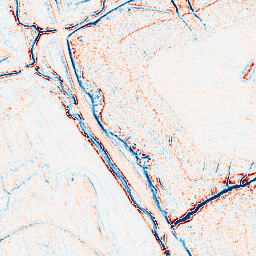
Category: edge_preserving
Decomposition family: anisotropic_diffusion
Decomposition parameters: iterations: 20
kappa: 100
gamma: 0.05
Upsampling method: sinc_hamming
Upsampling parameters: scale: 2
kernel_size: 4
Upsampling scale: 2